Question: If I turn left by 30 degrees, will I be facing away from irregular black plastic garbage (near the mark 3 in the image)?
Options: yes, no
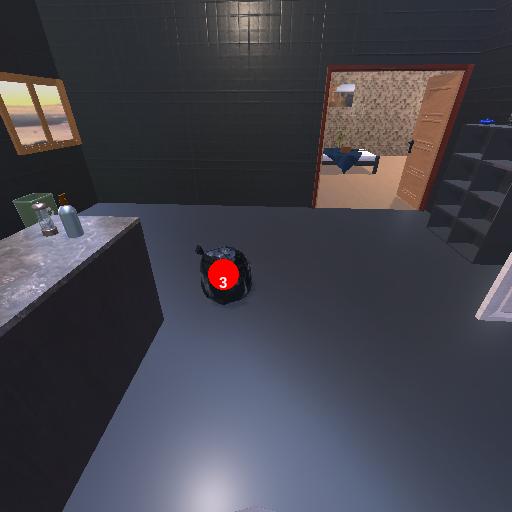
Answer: yes